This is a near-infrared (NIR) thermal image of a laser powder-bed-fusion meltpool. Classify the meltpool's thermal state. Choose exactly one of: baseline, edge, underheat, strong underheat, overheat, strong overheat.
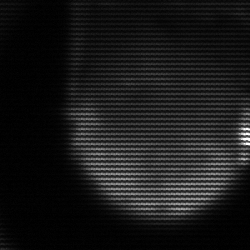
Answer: edge